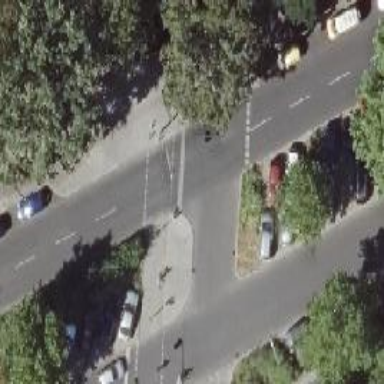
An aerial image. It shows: Road with traffic signals.